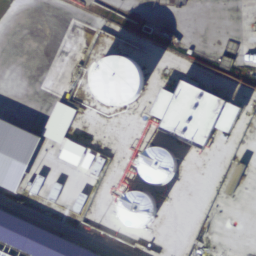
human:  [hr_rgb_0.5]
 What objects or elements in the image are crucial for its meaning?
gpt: storage tanks